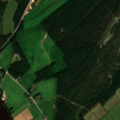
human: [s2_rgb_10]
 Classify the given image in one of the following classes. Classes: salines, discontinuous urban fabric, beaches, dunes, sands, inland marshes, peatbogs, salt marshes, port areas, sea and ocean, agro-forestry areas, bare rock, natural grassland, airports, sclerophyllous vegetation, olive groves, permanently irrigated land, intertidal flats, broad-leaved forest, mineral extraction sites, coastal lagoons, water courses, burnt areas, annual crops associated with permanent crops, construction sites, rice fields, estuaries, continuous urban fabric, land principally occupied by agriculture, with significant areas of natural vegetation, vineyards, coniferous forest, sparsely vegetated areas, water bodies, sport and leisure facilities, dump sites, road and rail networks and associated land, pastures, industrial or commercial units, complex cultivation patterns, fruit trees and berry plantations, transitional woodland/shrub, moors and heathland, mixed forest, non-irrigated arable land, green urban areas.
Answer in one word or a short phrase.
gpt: non-irrigated arable land, land principally occupied by agriculture, with significant areas of natural vegetation, coniferous forest, water courses